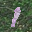
Label: 1